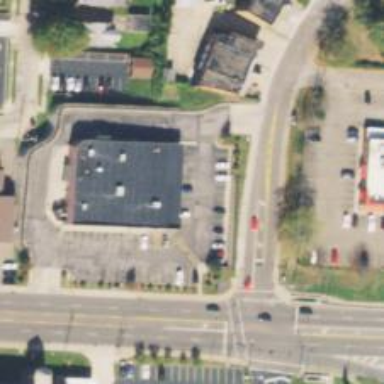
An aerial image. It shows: Pharmacy.